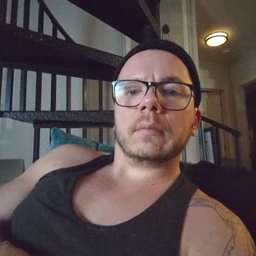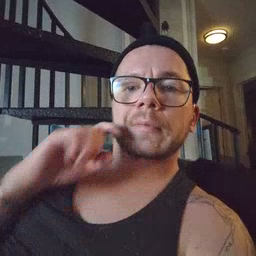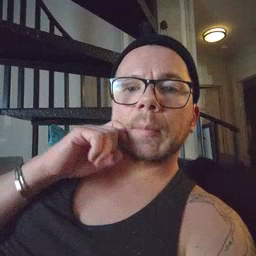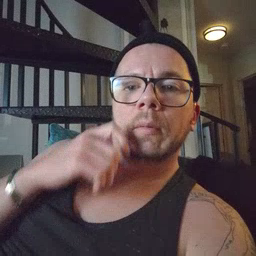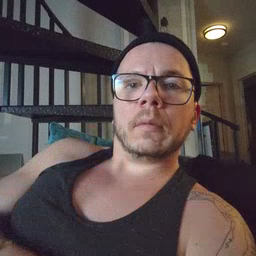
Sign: apple